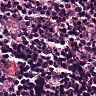
Metastatic tissue present: no